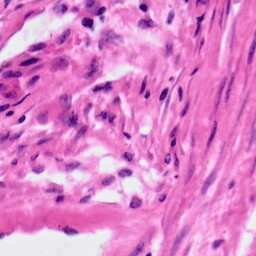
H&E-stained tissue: Ovarian